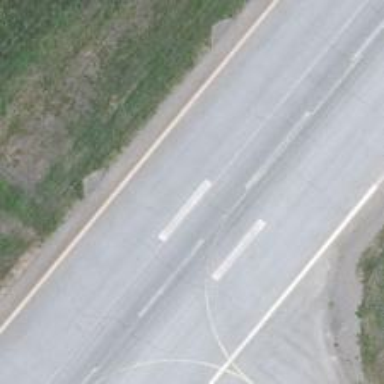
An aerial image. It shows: Runway surface made of asphalt at airport.